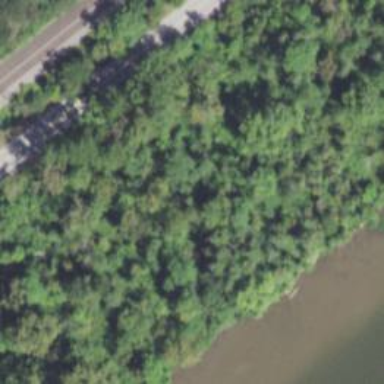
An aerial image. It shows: Row of trees beside waterway.